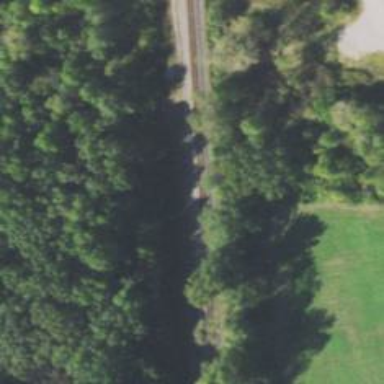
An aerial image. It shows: Railway track.